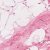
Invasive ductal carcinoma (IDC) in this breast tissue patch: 0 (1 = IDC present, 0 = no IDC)